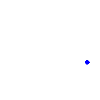
Particle: kaon